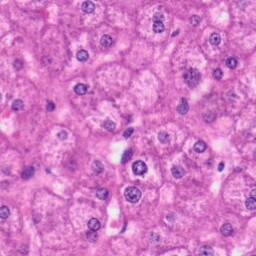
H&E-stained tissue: Liver